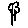
Label: flower